Aerial crown-view tile of a tropical tree (Barro Colorado Island, Panama), acquired 20250915:
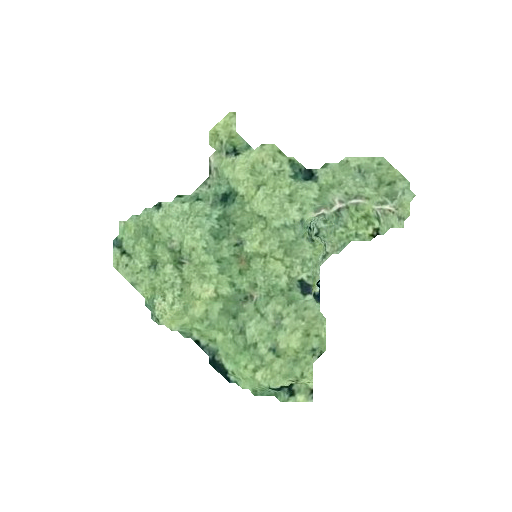
Species: Astronium graveolens
GBIF accepted scientific name: Astronium graveolens
Crown area: 63.776 m²